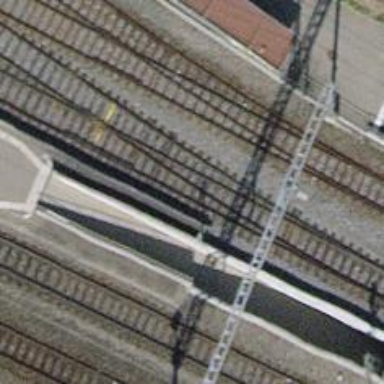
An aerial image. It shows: Single-track electrified rail service spur with contact line.